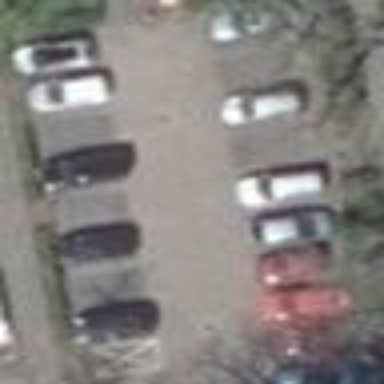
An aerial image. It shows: Parking area with surface.